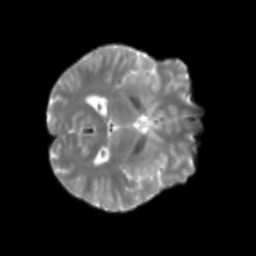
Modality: T2w
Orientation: axial
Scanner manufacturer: siemens
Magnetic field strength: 3 T
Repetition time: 4 s
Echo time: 0.0594 s